Chest X-ray:
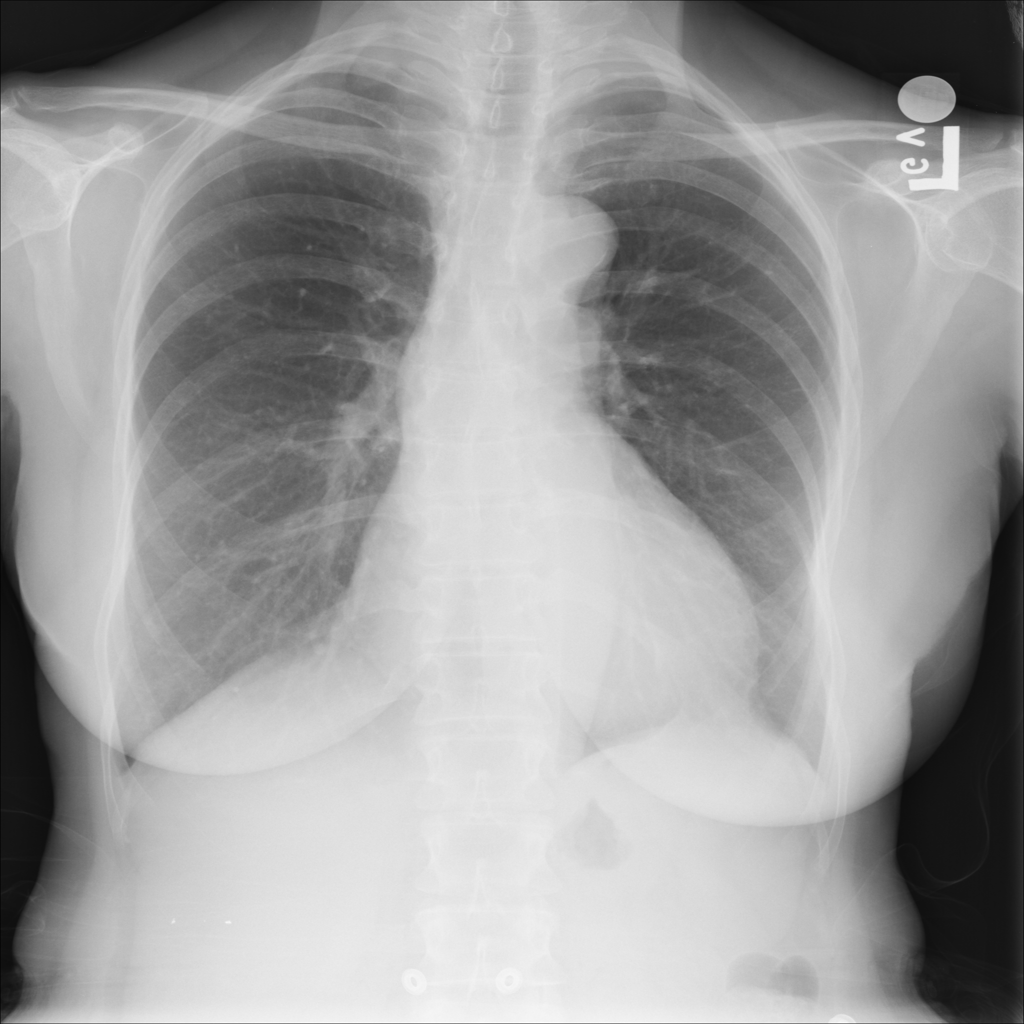
Findings: Cardiomegaly
No abnormal finding: no